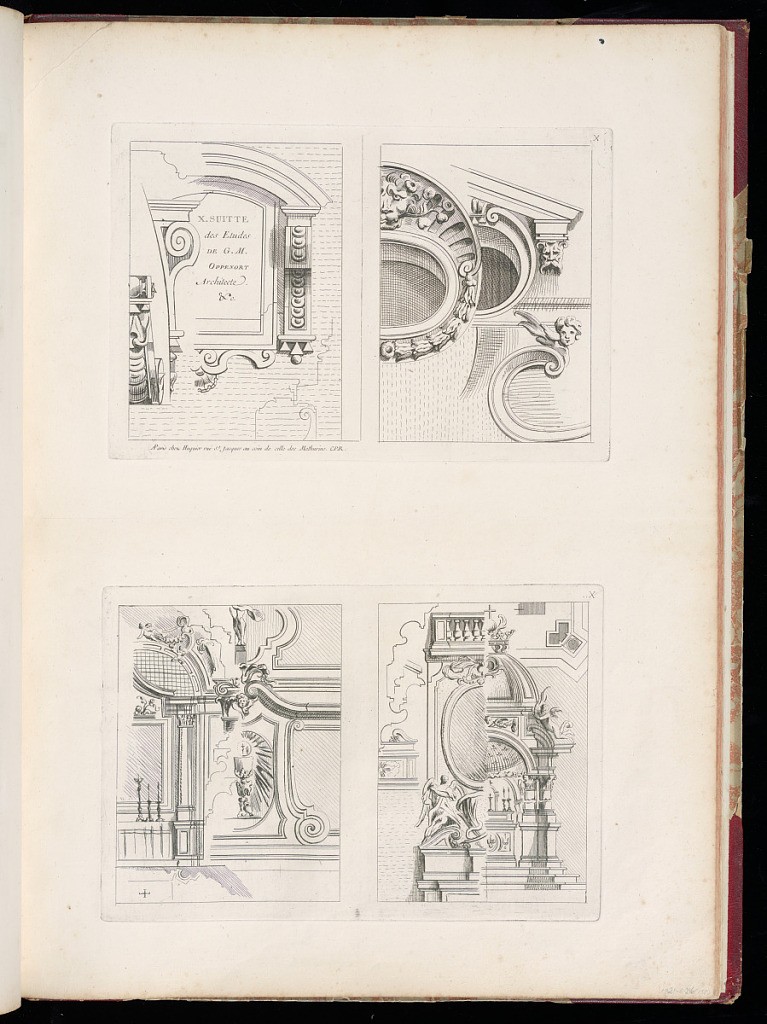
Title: Title Page
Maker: Gilles-Marie Oppenord, French, 1672–1742
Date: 1749-1761
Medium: Etching and engraving on laid paper
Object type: Bound print
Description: Page printed with two plates (each divided into two) depicting architecture fragments, including pediments and altars. The left side of the upper plate functions as the title page. Both plates are numbered, neither are signed.